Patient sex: F
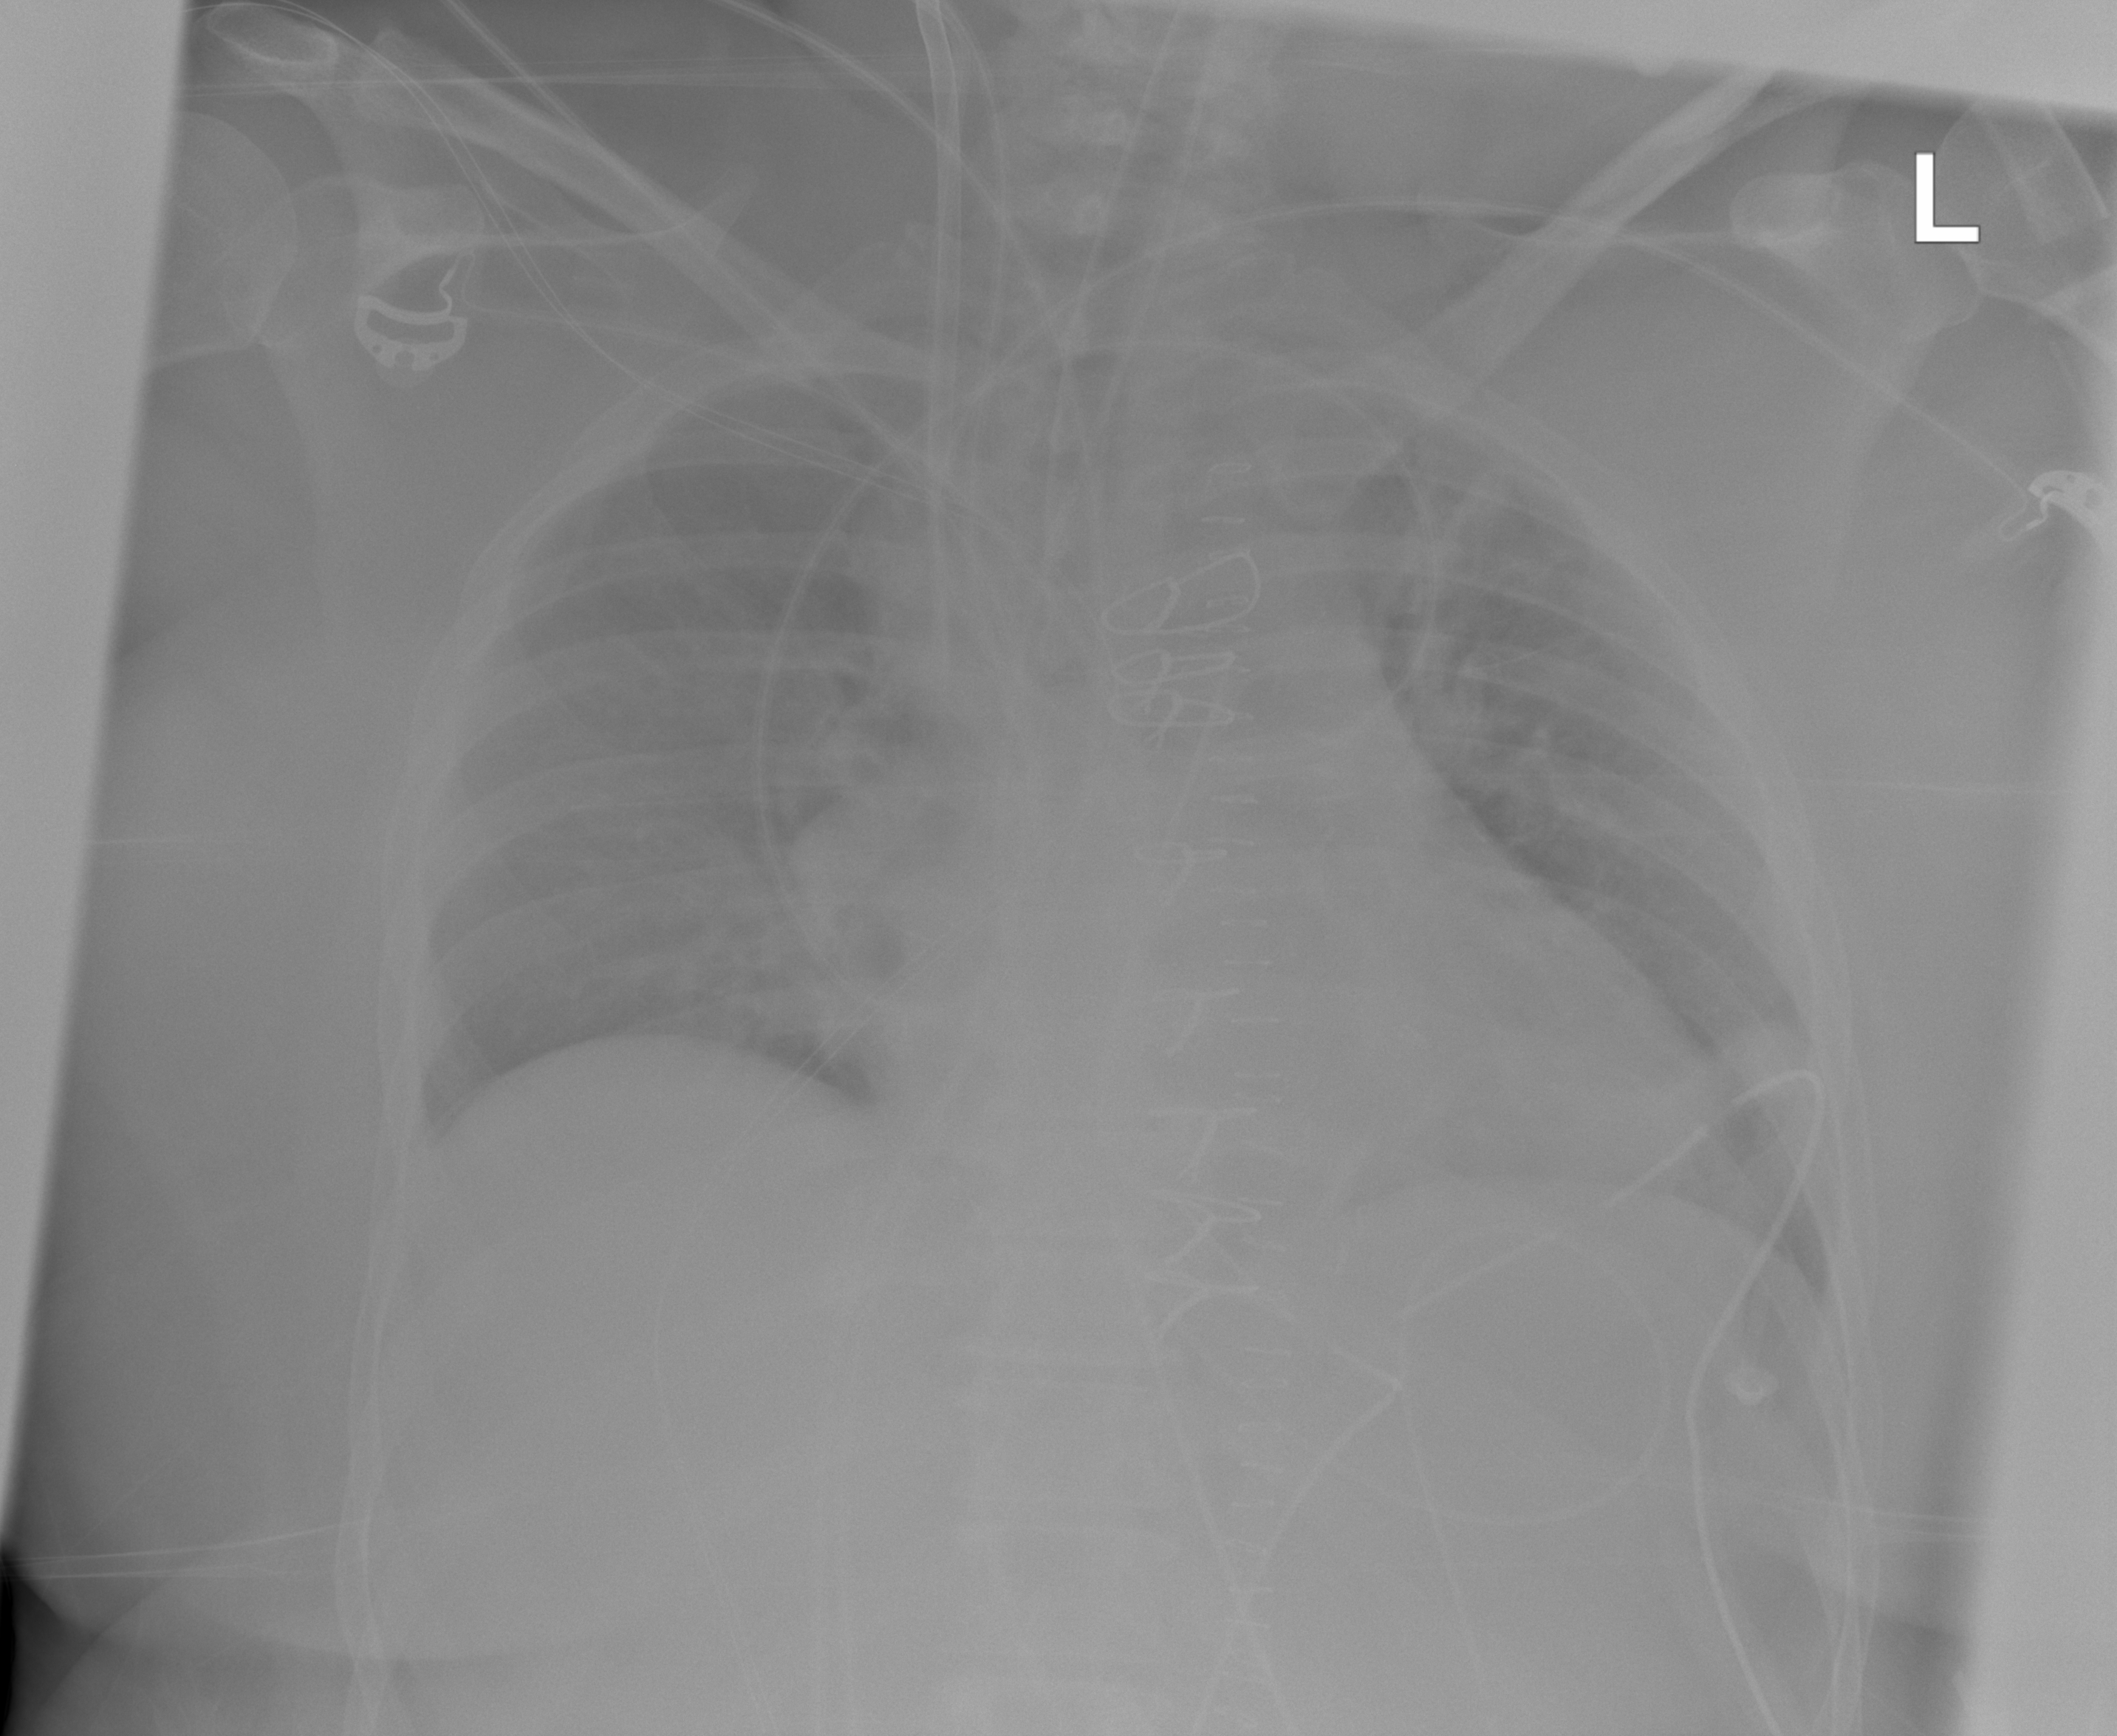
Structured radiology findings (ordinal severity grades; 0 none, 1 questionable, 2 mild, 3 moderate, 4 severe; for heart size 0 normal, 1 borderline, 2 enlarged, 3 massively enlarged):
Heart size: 1
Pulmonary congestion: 3
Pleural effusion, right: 0
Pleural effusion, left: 0
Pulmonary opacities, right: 0
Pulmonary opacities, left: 0
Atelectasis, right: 0
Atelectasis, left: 0